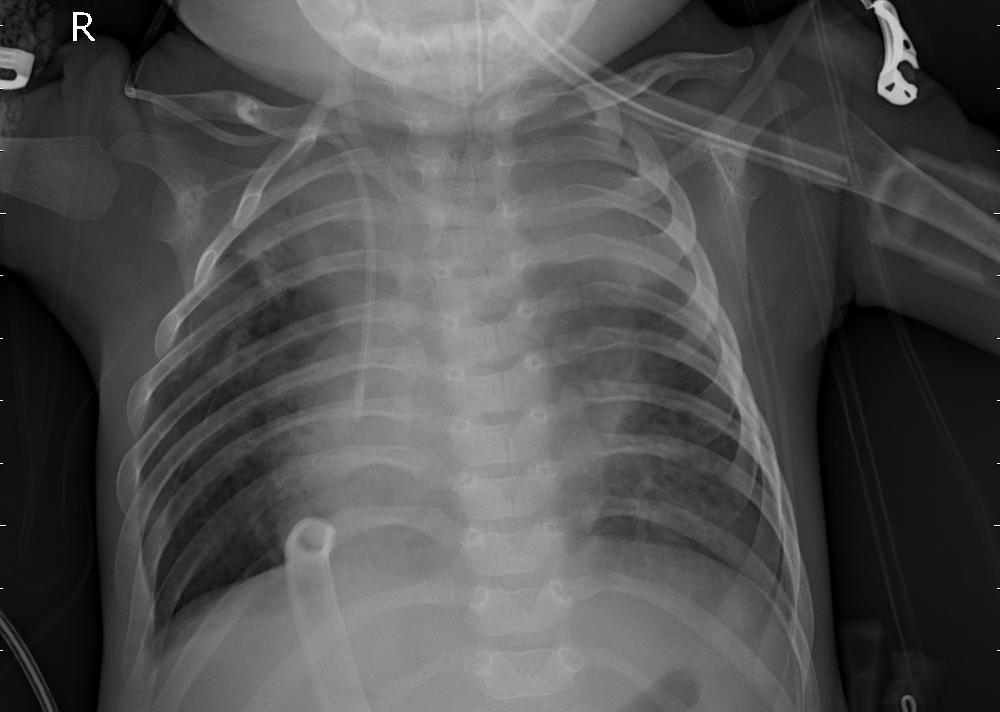
Diagnosis: PNEUMONIA